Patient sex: M
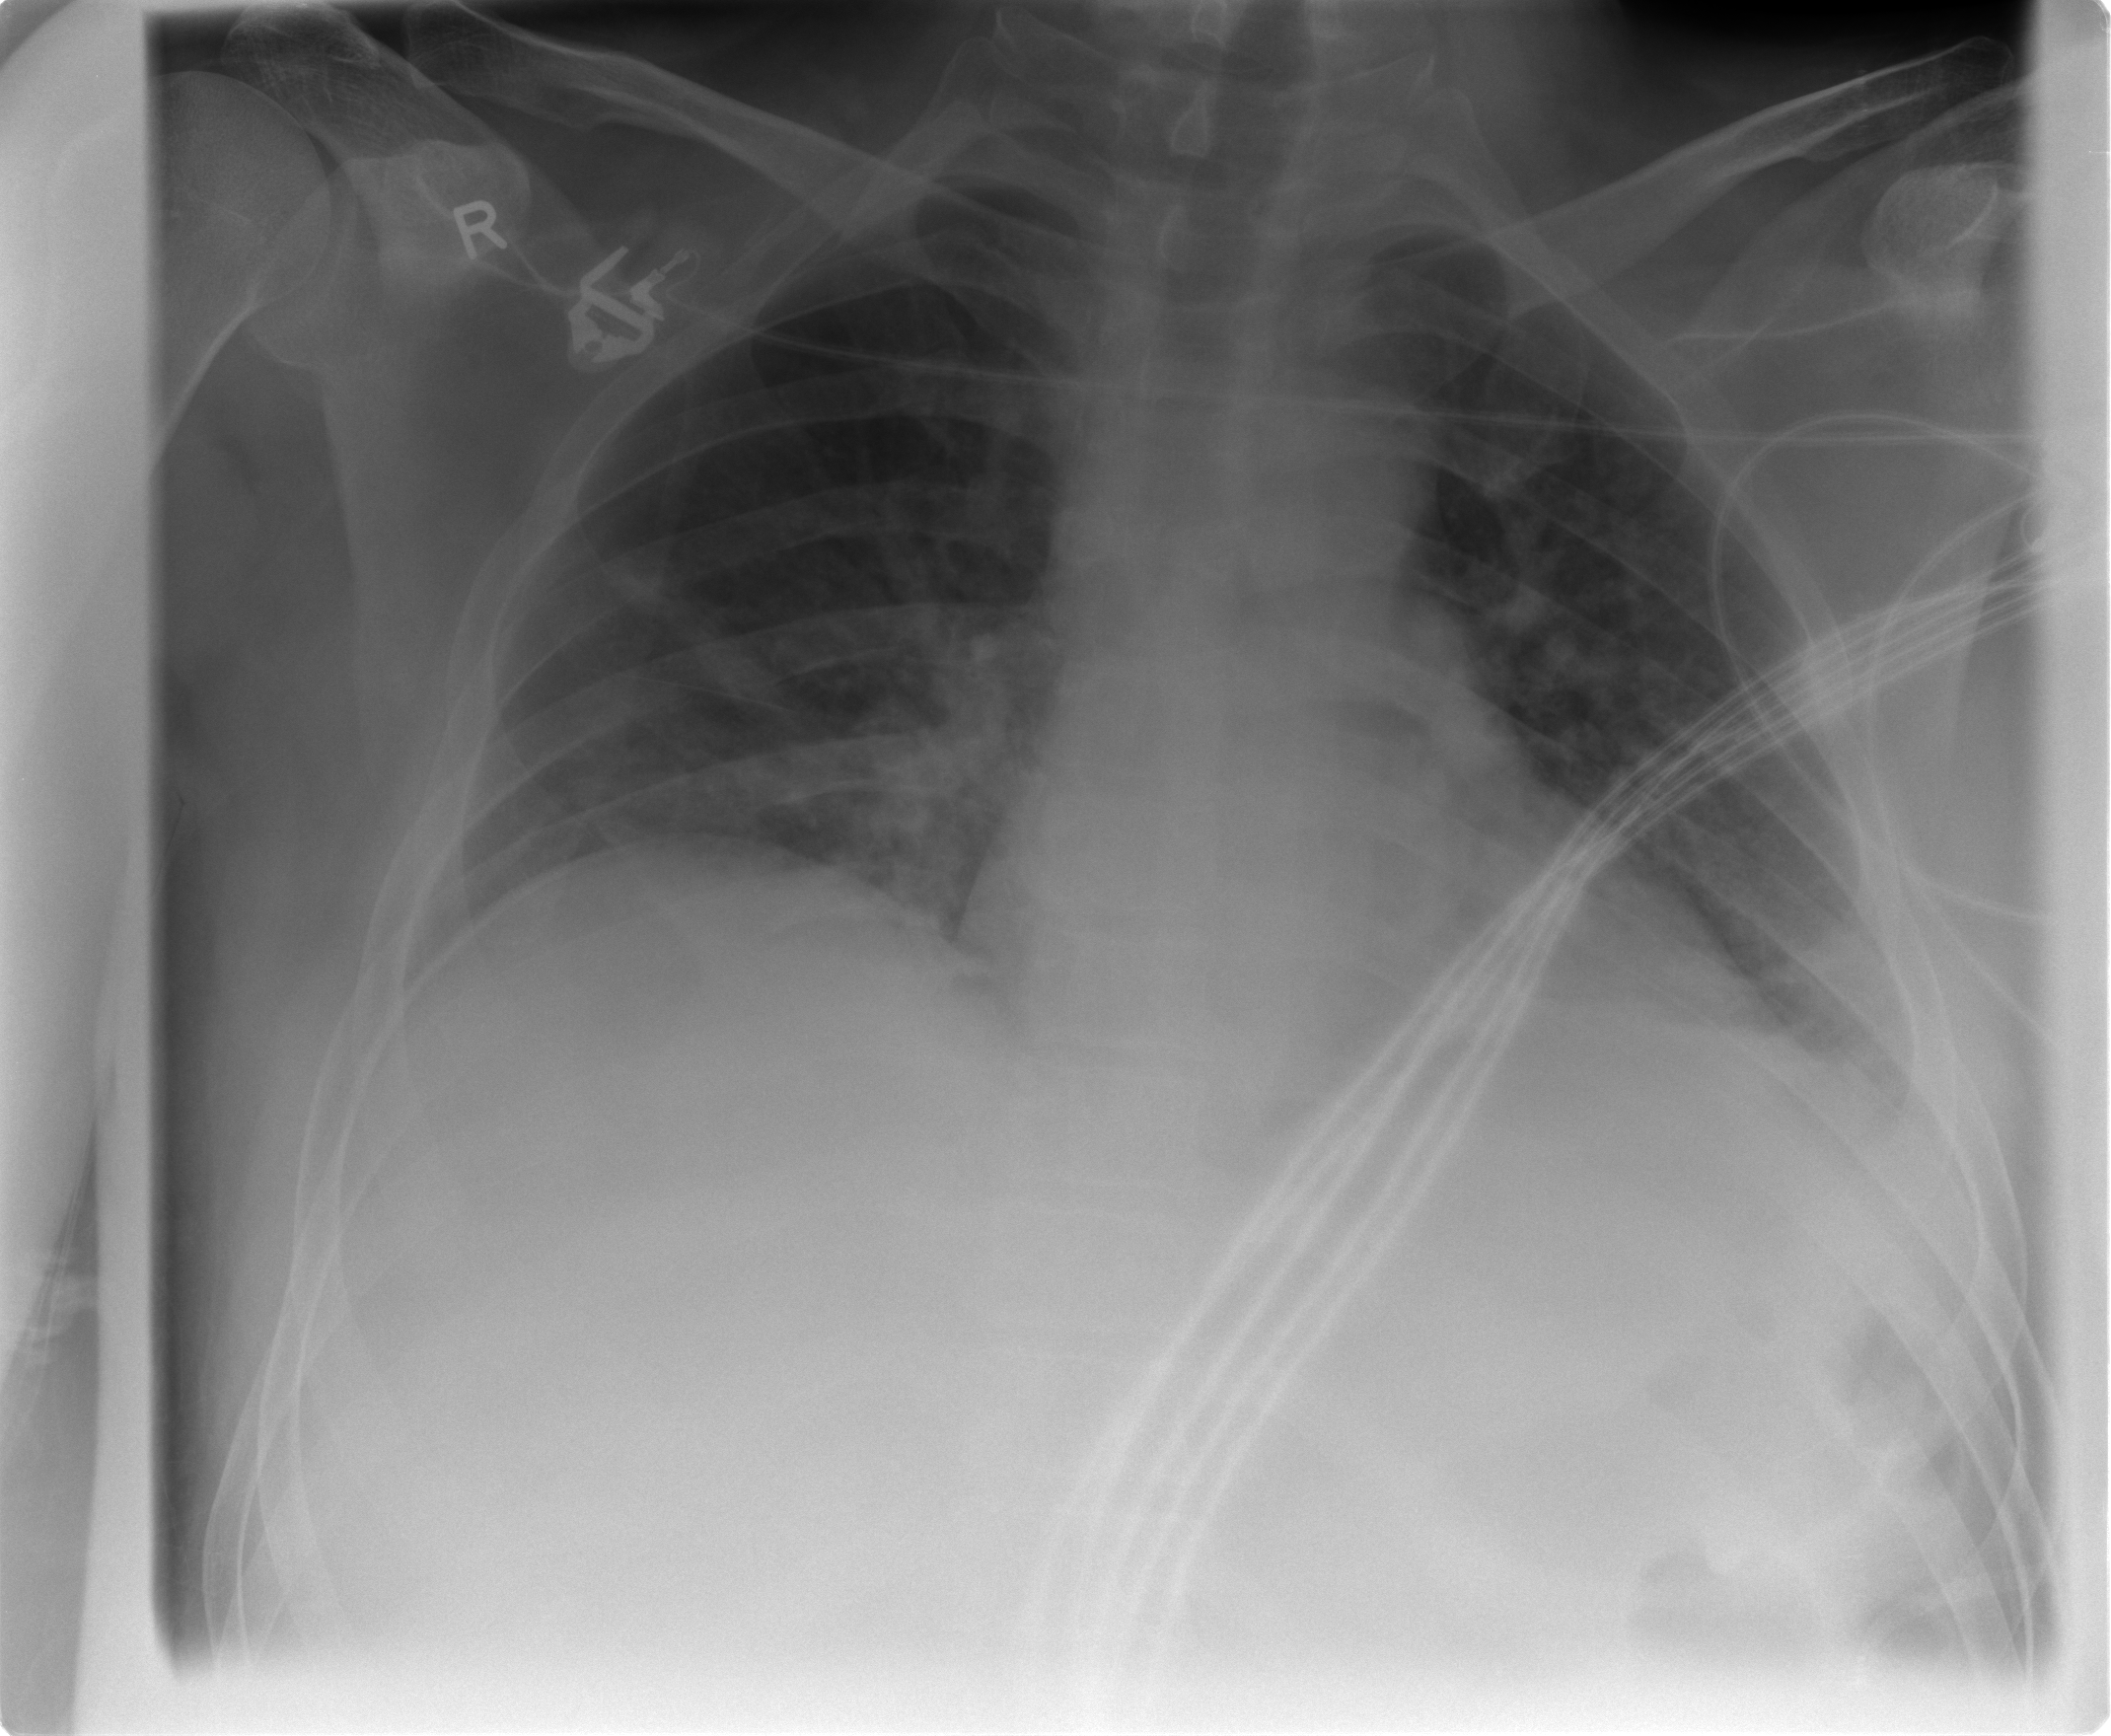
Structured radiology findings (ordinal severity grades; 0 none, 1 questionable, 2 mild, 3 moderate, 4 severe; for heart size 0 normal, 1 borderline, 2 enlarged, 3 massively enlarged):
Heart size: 2
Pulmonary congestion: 2
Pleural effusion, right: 2
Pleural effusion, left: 2
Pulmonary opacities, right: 0
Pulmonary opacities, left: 0
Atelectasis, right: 2
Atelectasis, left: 2